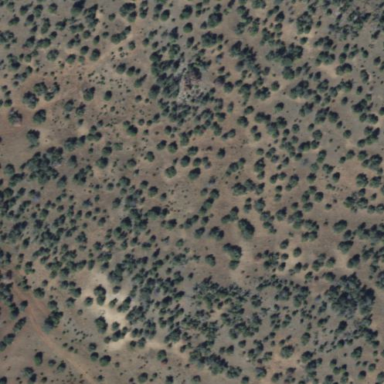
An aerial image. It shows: Area covered in scrub vegetation.